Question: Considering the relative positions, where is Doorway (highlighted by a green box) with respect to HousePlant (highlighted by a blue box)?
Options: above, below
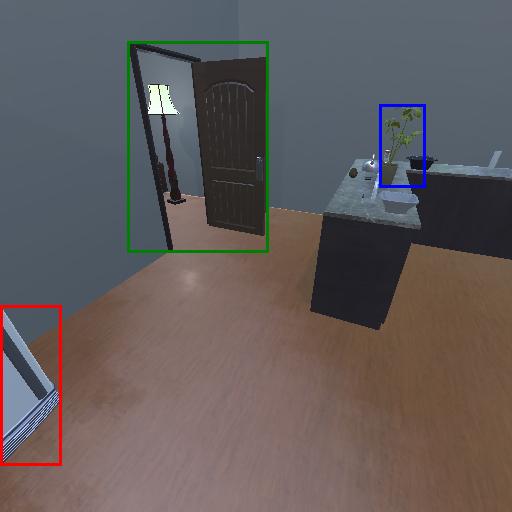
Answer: above